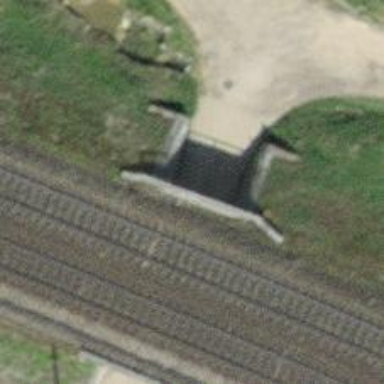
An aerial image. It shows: Track road with grade 1 track type that goes through tunnel.